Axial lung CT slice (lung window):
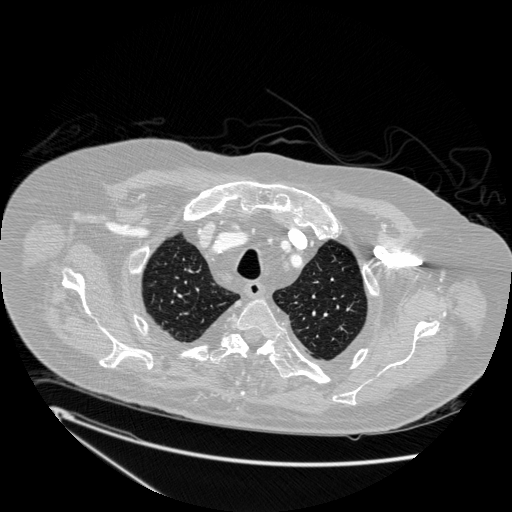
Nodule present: no